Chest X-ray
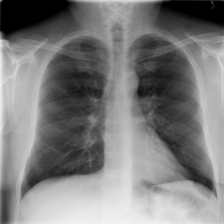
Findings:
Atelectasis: negative
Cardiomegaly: negative
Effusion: negative
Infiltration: positive
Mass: negative
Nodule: negative
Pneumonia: negative
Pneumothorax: negative
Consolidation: negative
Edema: negative
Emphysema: negative
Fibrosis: negative
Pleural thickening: negative
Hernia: negative